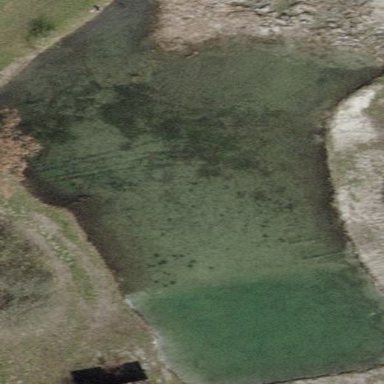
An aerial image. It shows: Peaceful pond surrounded by nature.